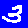
Digit: 3